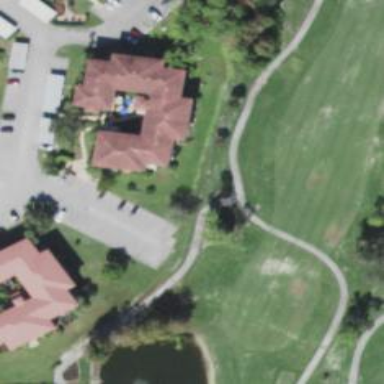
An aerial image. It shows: Golf cartpath that is also road path.